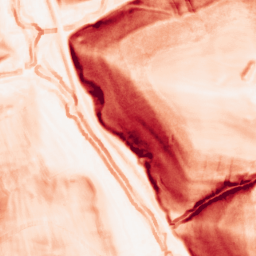
Category: morphological
Decomposition family: morphological_gradient
Decomposition parameters: size: 5
shape: square
Upsampling method: cubic_mitchell
Upsampling parameters: scale: 4
Upsampling scale: 4